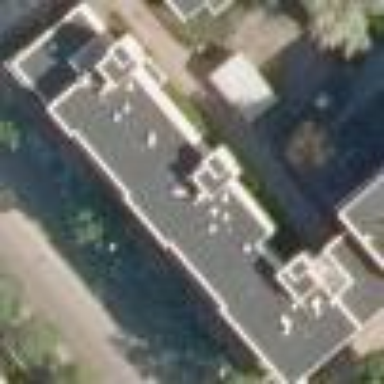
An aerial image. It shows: Building consisting of apartments.